Field crop: maize
Growth stage: 2
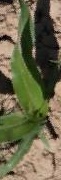
Species: maize